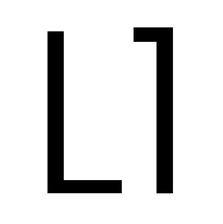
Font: Poppins-Light